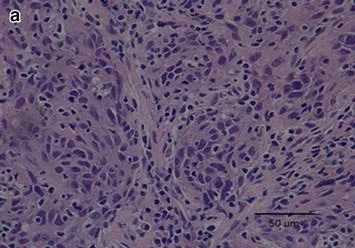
Representative images of pathologic slices from fine-needle aspiration of the occipital lymph node (original magnification, x40). A; Hematoxylin and eosin (H and E) stained section shows diffused tumor cells displaying characteristics of nasopharyngeal carcinoma (NPC) cells. B; Immunohistochemical analysis and in situ hybridization of the occipital lymph node shows the expression of Epstein-Barr virus-encoded RNAs (EBERs) in tumor cells.
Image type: pathology (h&e)